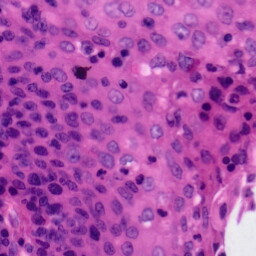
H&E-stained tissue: Tonsil